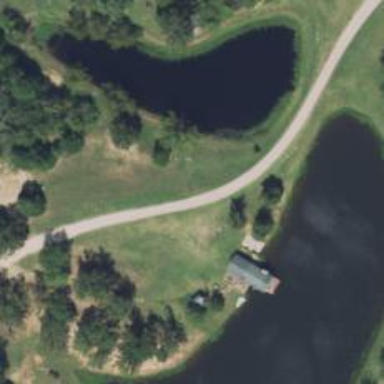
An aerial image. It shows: Driveway.